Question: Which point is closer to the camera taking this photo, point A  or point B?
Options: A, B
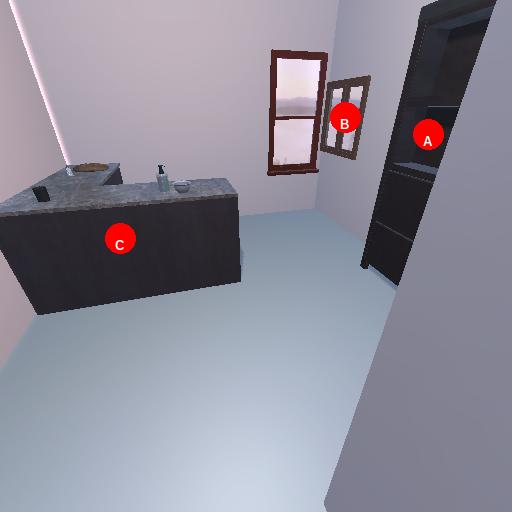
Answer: A